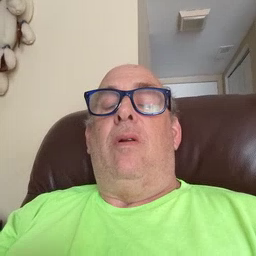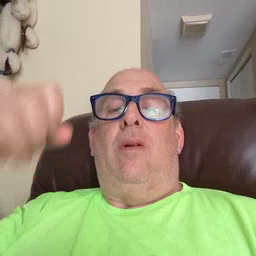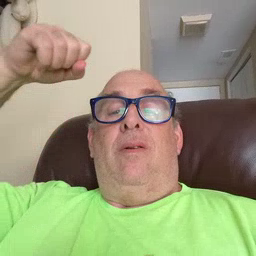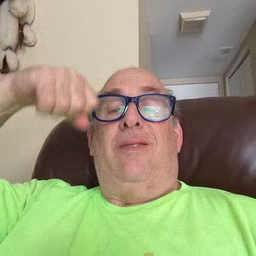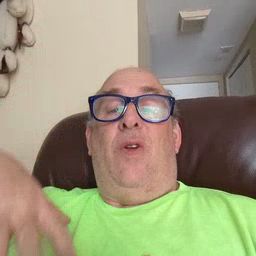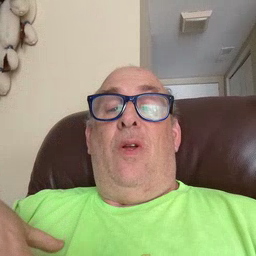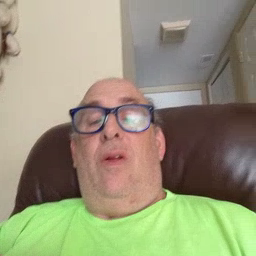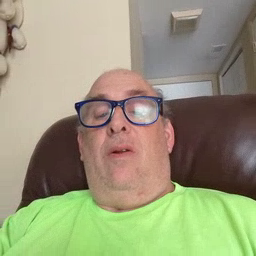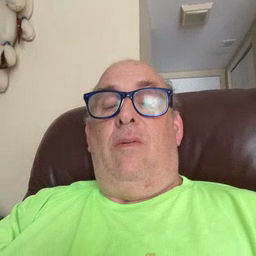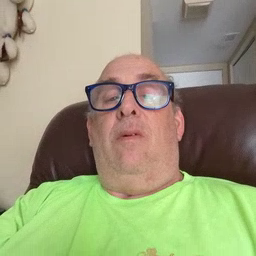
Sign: shower